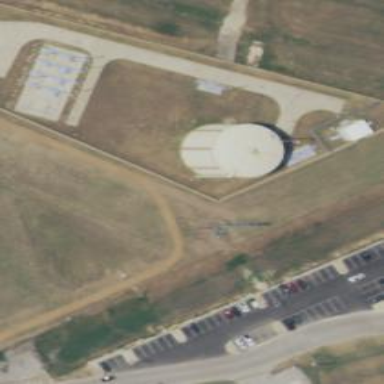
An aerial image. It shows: Storage tank with man-made structure.